A spectrogram of one vibration snapshot from a rotating-machine test bench is shown (time on one axis, frequency on the other). Diagnose the rotating machine from this image, choosing from: normal, misalignment, unbalance, looseness.
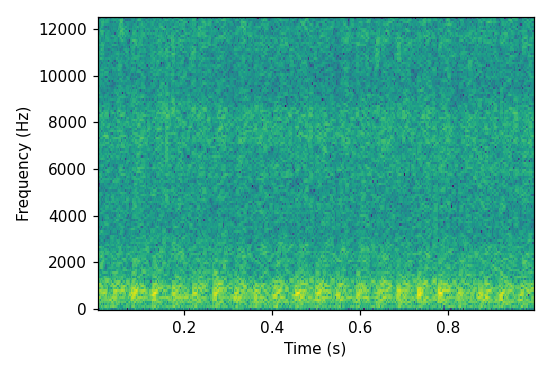
Answer: looseness